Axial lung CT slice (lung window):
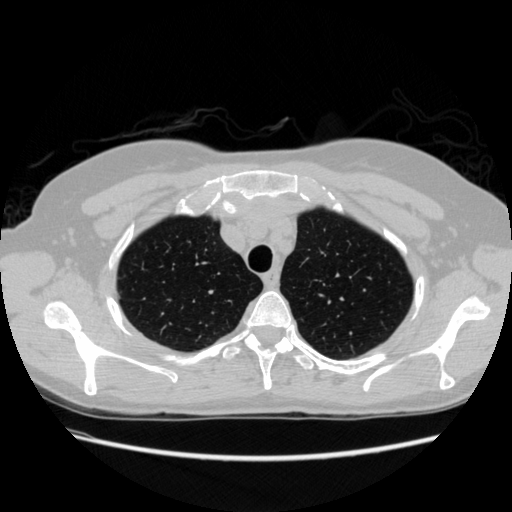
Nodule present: no